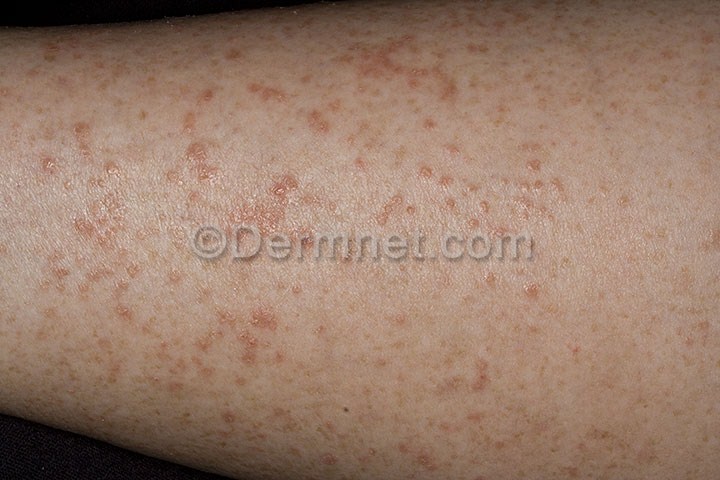
Disease: Psoriasis pictures Lichen Planus and related diseases